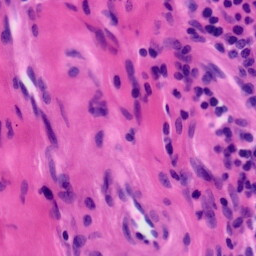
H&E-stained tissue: Tonsil